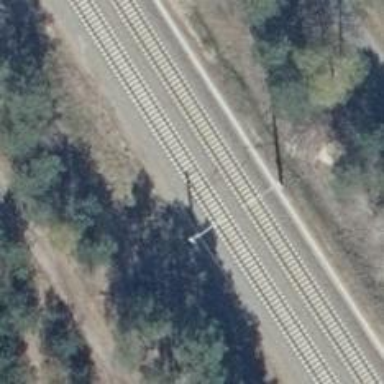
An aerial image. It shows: Railway milestone with catenary mast.